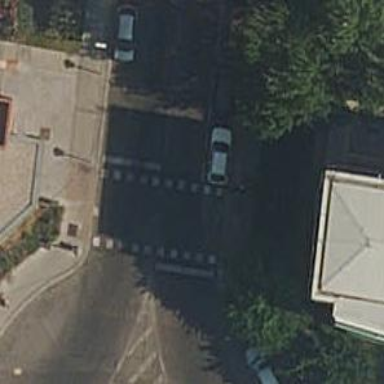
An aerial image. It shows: Asphalt footway with marked crossing equipped with traffic signals.